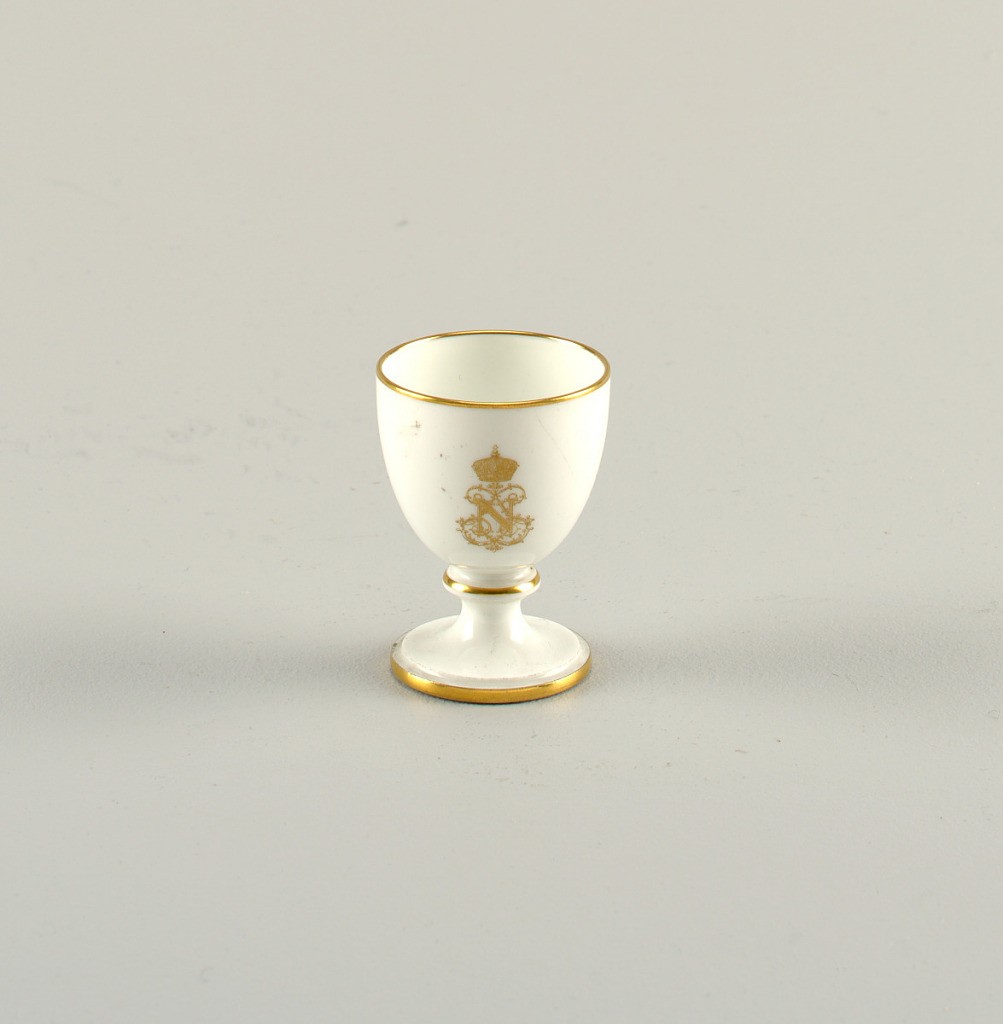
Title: Egg Cup, from a Napoleon III Table Service (Coquetier, Service à Chiffre Doré de l'Empereur Napoléon III)
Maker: Sèvres Porcelain Manufactory, French, established 1756
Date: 1844
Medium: hard paste porcelain, gold
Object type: egg cup
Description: Flat circular food. Gilding on edges. Decorated with crowned cipher of Napoleon III.